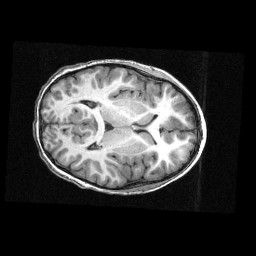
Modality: T1w
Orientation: axial
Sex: male